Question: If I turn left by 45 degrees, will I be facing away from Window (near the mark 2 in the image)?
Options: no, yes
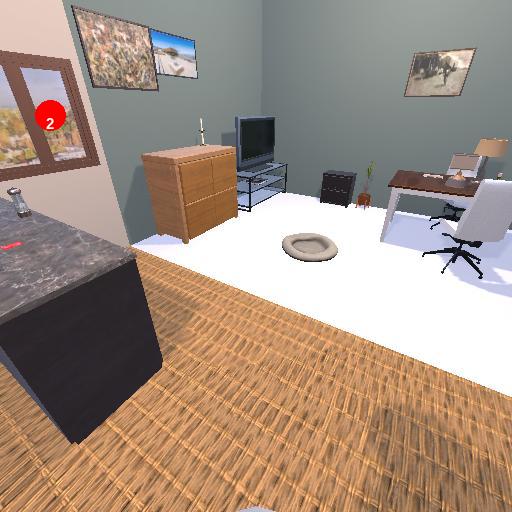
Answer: no